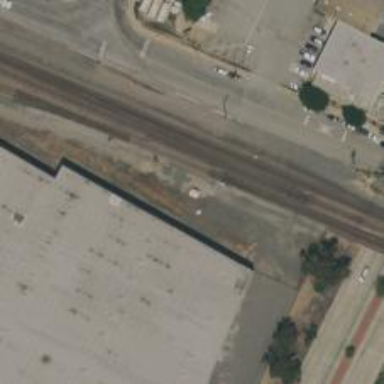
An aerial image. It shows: Railway spur junction.